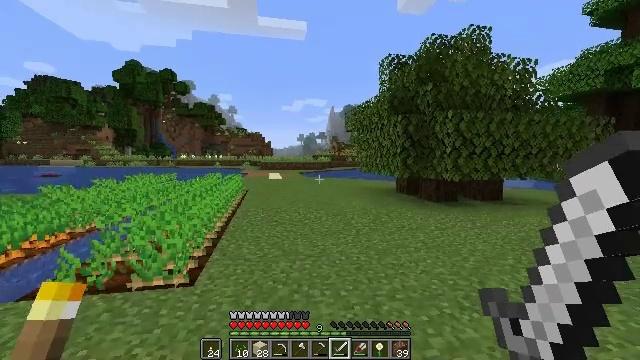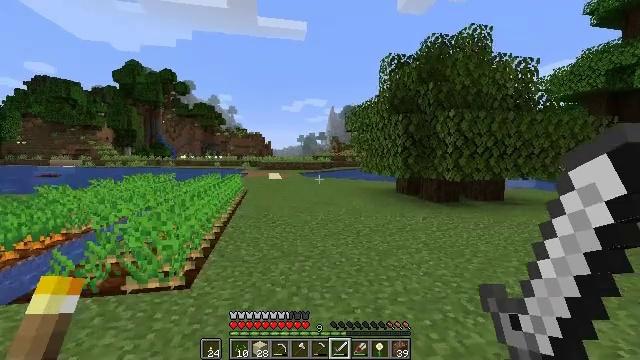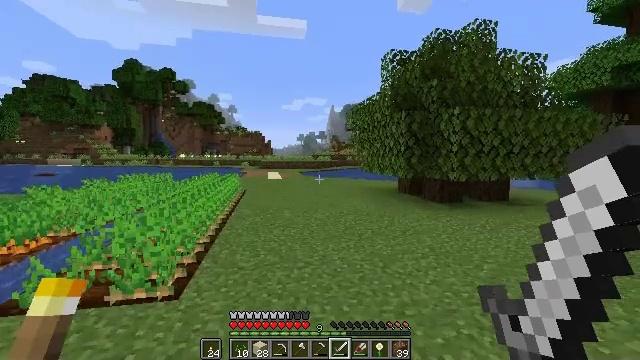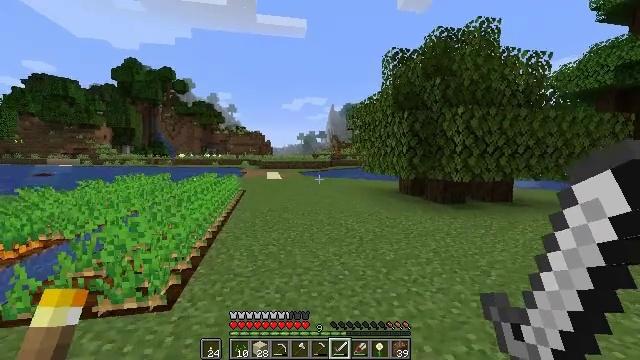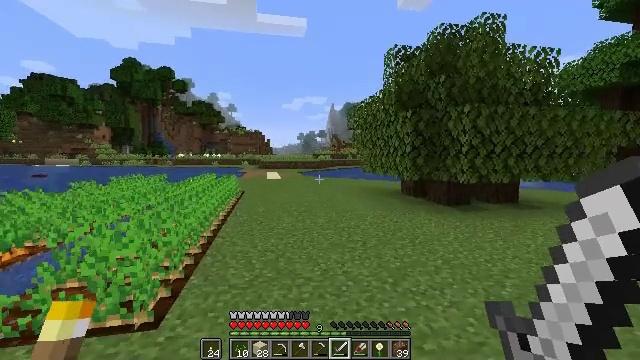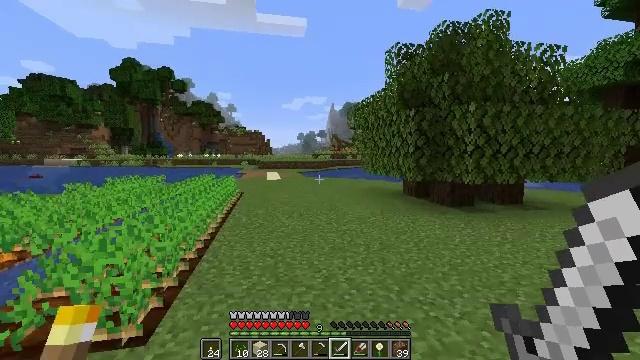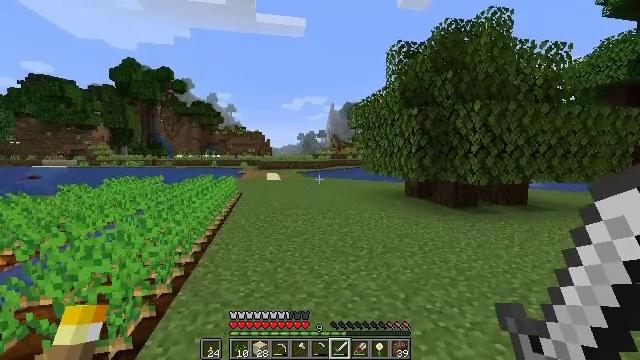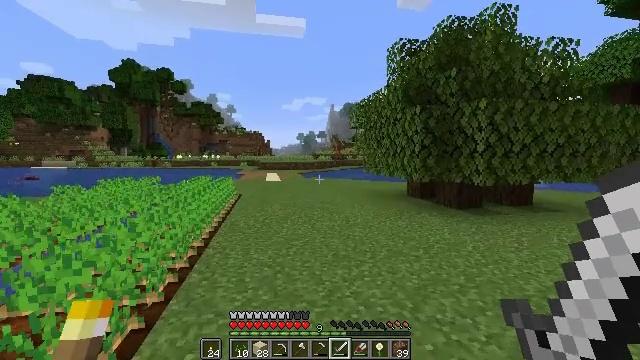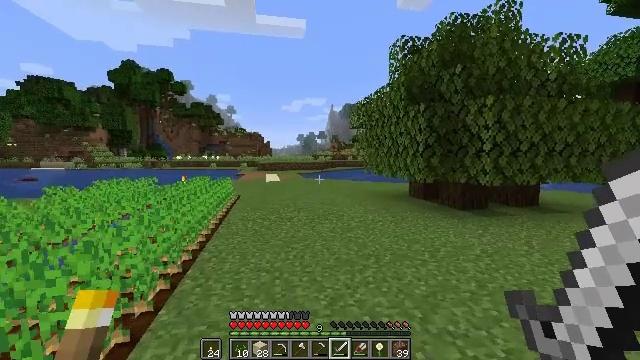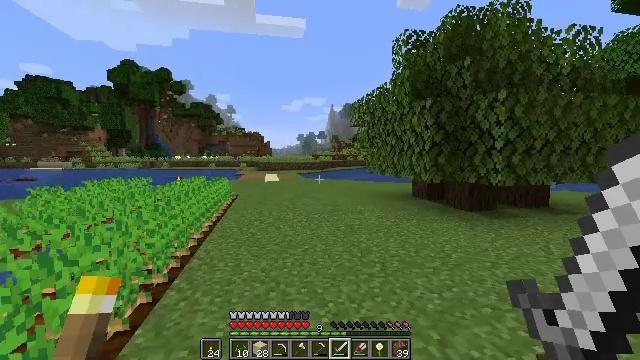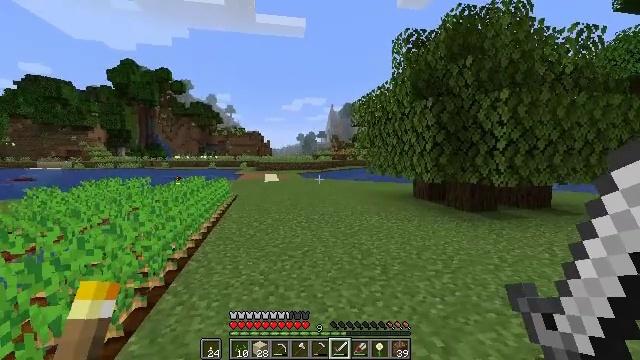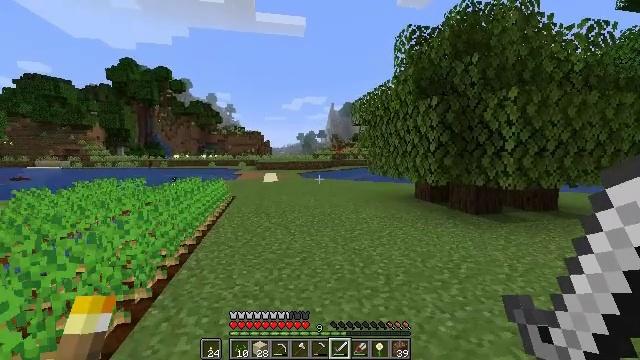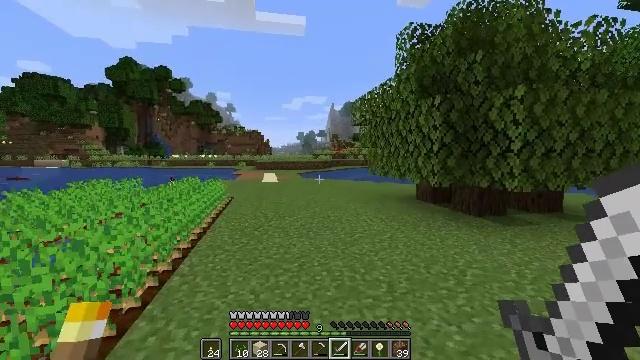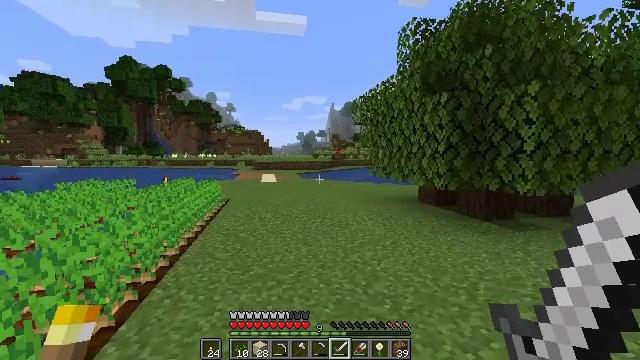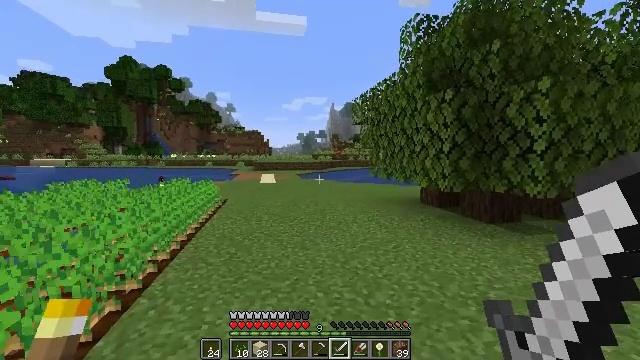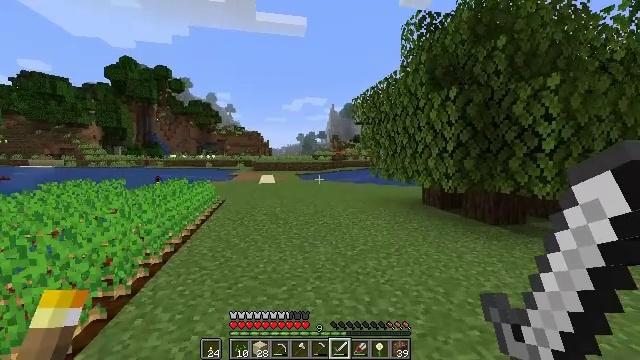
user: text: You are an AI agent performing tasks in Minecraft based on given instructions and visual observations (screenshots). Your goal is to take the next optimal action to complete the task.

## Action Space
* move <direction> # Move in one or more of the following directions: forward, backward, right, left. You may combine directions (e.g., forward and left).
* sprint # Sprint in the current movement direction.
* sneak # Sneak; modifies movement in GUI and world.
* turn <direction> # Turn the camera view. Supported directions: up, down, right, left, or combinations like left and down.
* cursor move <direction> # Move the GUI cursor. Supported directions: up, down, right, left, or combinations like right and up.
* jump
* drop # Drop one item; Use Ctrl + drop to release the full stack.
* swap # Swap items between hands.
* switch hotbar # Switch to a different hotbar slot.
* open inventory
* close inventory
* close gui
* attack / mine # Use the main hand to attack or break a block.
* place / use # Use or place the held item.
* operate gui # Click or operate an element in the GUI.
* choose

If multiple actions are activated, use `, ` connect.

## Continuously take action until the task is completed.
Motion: motion action
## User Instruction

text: Attack the ground to gather sand.
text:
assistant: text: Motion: move forward, sprint
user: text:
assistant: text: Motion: move forward, sprint
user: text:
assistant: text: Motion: move forward, sprint
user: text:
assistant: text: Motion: move forward
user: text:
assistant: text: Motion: move forward
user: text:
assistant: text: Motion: move forward
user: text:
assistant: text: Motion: move forward, sprint
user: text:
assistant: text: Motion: move forward, sprint
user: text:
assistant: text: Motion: move forward, sprint
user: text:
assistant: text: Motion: move forward
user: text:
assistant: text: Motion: move forward
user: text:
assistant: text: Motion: move forward
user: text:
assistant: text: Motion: move forward, sprint
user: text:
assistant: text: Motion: move forward, sprint
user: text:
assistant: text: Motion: move forward, sprint
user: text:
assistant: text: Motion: move forward
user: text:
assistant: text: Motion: move forward
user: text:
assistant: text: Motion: move forward
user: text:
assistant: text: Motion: move forward
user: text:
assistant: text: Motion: move forward
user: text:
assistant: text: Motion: move forward
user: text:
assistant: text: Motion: move forward
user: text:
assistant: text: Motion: move forward, jump
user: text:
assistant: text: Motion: move forward, jump
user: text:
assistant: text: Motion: move forward, jump
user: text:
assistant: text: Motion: move forward, jump
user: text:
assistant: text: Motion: move forward, jump
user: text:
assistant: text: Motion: move forward, jump
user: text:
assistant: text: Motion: move forward, jump
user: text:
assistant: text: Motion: move forward, jump